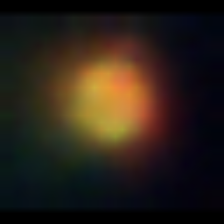
Taxon: NanoPlankton
Group: Other